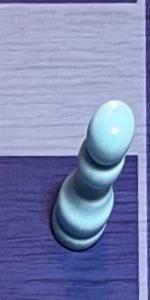
Label: Pawn_White